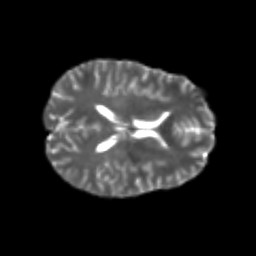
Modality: T2w
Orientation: axial
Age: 26
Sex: female
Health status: healthy
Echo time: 0.074 s